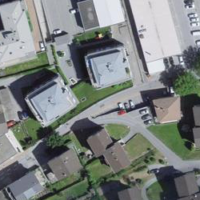
EUNIS habitat code: 54
Species observed at this site:
Castanea sativa